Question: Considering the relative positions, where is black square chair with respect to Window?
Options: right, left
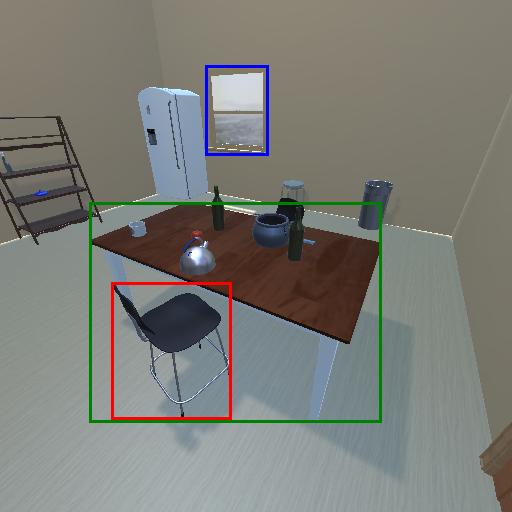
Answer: right